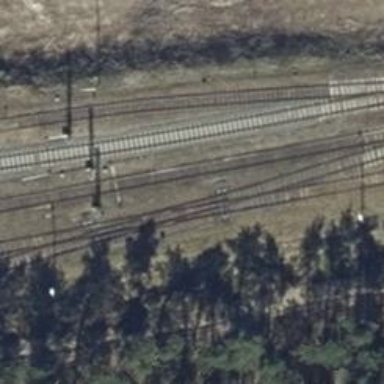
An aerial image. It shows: Railway switch.